六年级 · 立体几何学
 如图, 直角三角形两条直角边的比 $\mathrm{AB}: \mathrm{AC}=5: 4$, 绕 $\mathrm{AC}$ 旋转一周得到圆锥甲, 绕 $\mathrm{AB}$ 旋转一周得到圆雉乙。两个圆雉的体积更大一些的是 $\qquad$ (填“甲”或“乙”)；它们的体积比 V 甲: $\mathrm{V}_{\mathrm{z}}=$ $\qquad$。

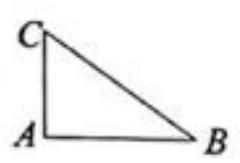
答案: 甲; 25: 16